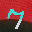
Label: 7